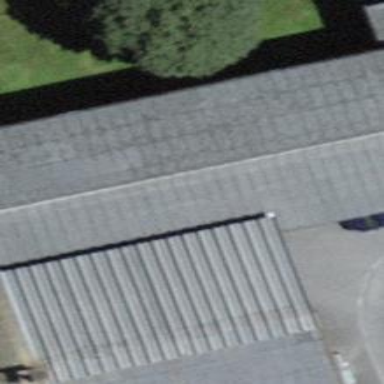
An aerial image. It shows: Warehouse.